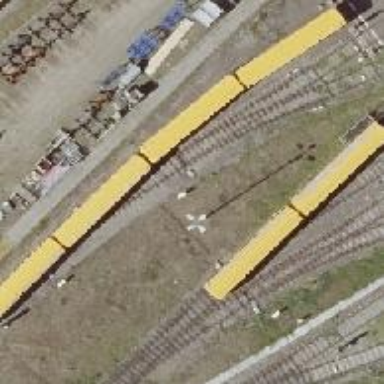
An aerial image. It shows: Yard with electrified top rail.